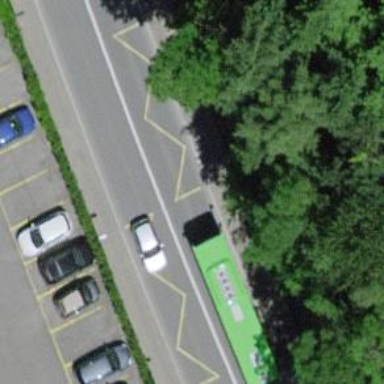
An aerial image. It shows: Bus stop with platform for public transport.